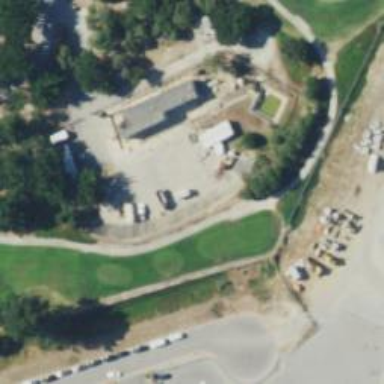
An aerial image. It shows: Golf tee.